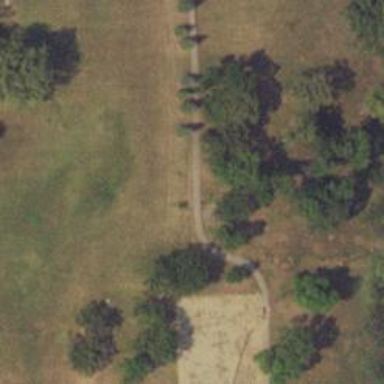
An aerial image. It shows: Disc golf hole.